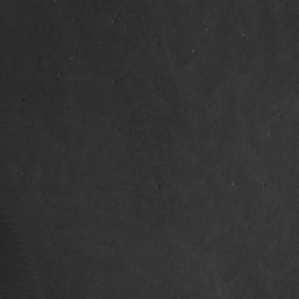
Label: non_frost